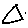
Label: triangle